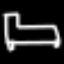
Label: bed